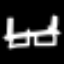
Label: bed